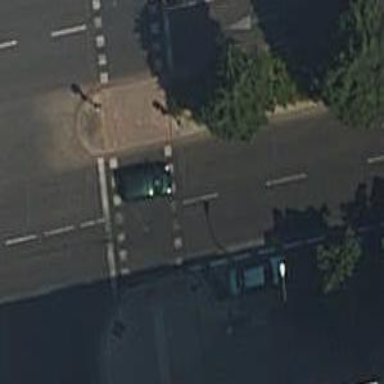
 there are traffic signals and zebra crossing."